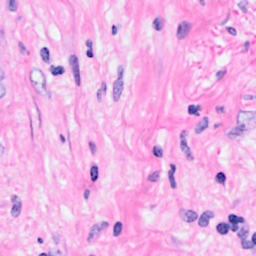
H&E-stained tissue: Breast